Interaction volume radius: 5 \u00c5
Interaction volume height: 10 \u00c5
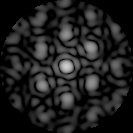
Disorder parameter: 0.3878